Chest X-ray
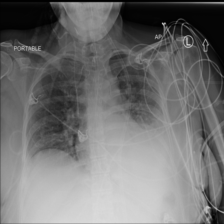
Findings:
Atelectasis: positive
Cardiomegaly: negative
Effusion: positive
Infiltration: positive
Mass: negative
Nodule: negative
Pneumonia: negative
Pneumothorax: negative
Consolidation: negative
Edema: negative
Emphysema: negative
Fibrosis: negative
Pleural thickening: negative
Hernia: negative